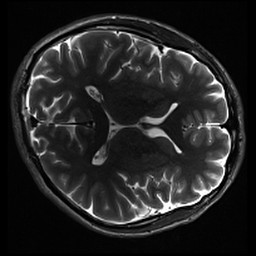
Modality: inplaneT2
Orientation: axial